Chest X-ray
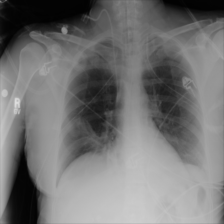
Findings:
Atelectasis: positive
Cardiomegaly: negative
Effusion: negative
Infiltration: negative
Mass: negative
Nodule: negative
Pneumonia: negative
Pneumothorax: positive
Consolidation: negative
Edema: negative
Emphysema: negative
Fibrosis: negative
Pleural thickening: negative
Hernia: negative